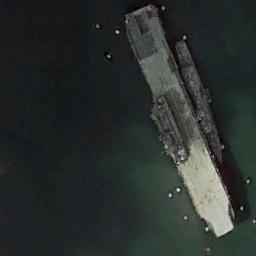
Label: ship